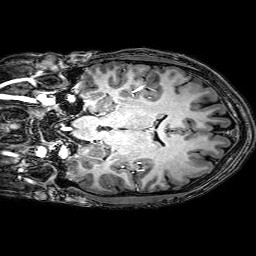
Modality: T1w
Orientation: coronal
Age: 20
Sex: male
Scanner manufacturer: philips
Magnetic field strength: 3 T
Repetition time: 0.009 s
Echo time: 0.0035 s